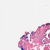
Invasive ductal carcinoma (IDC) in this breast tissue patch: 0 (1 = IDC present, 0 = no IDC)